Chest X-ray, PA view. Patient: 66 years old, sex M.
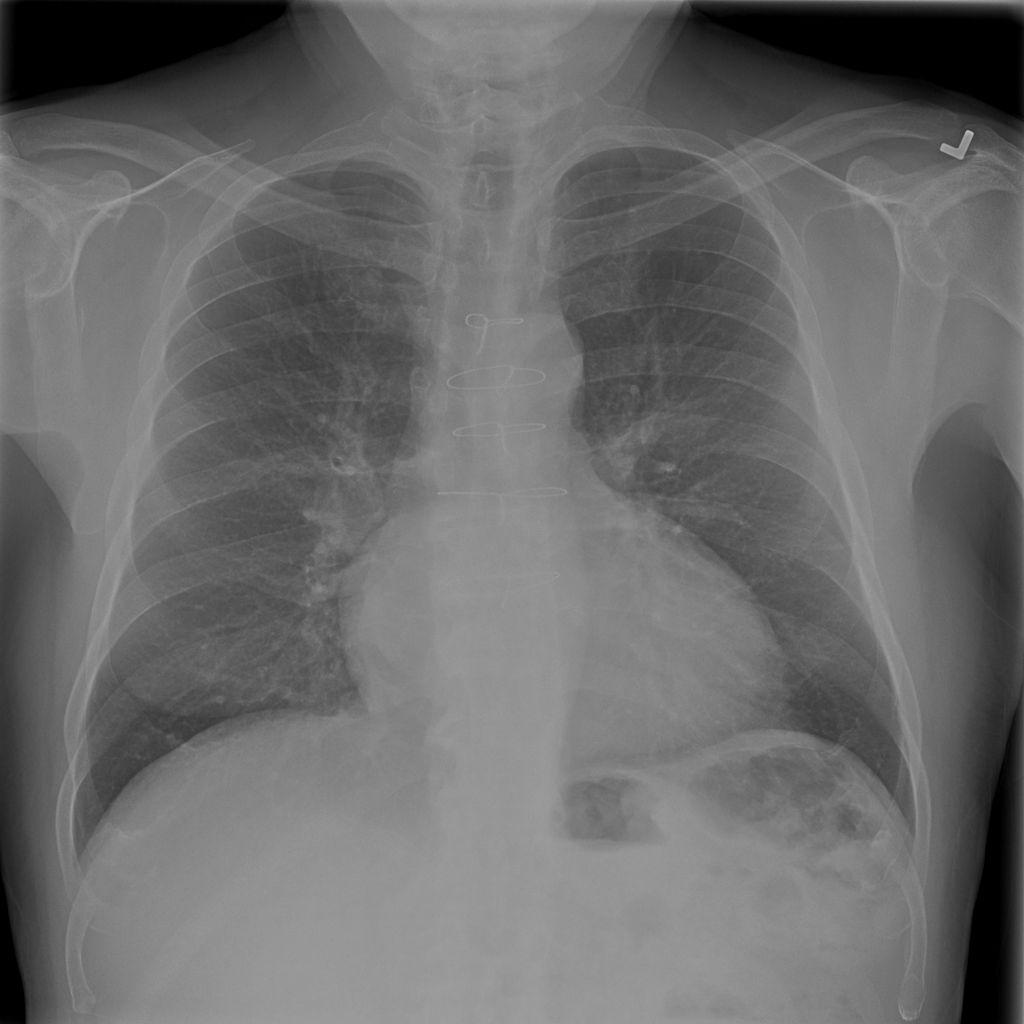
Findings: Cardiomegaly